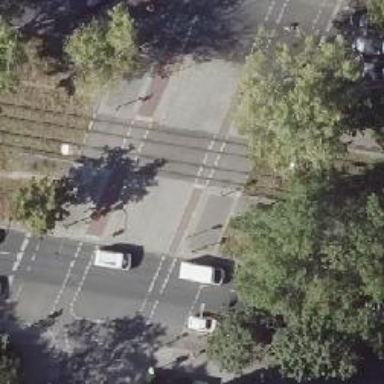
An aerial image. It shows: Cycleway on traffic island.